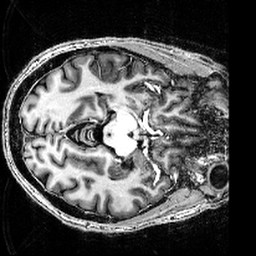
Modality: T1w
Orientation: axial
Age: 35
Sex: female
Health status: healthy
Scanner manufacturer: siemens
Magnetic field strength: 9.4 T
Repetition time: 6 s
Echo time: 0.0023 s